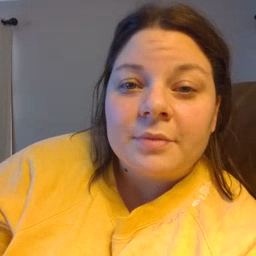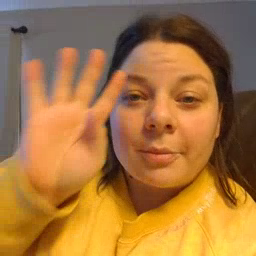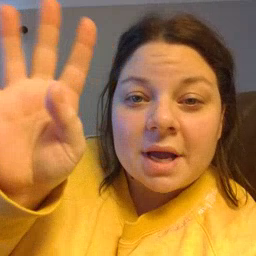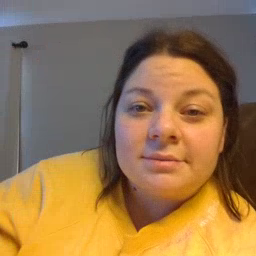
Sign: pretend